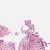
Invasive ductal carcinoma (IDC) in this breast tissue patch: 1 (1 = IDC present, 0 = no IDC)